Aerial crown-view tile of a tropical tree (Barro Colorado Island, Panama), acquired 20250414:
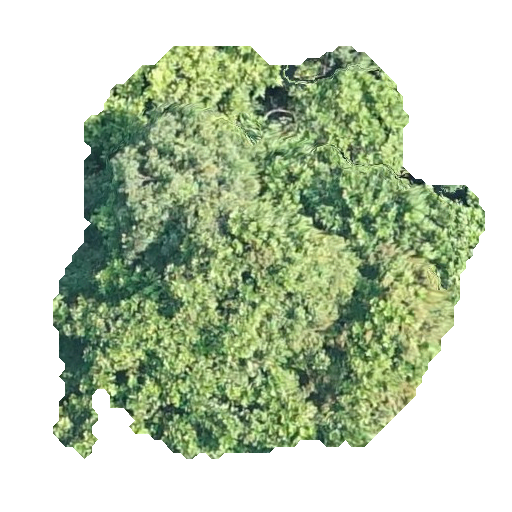
Species: Anacardium excelsum
GBIF accepted scientific name: Anacardium excelsum
Crown area: 199.178 m²